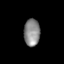
Tissue: lung
Cell type: Epithelial cells
Senescence score: 0.1784
Nuclear area (px): 427
Mean DAPI intensity: 136.913